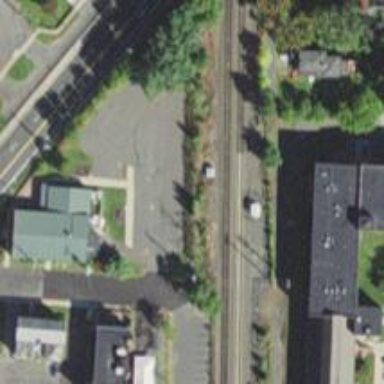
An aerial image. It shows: Railway service station.